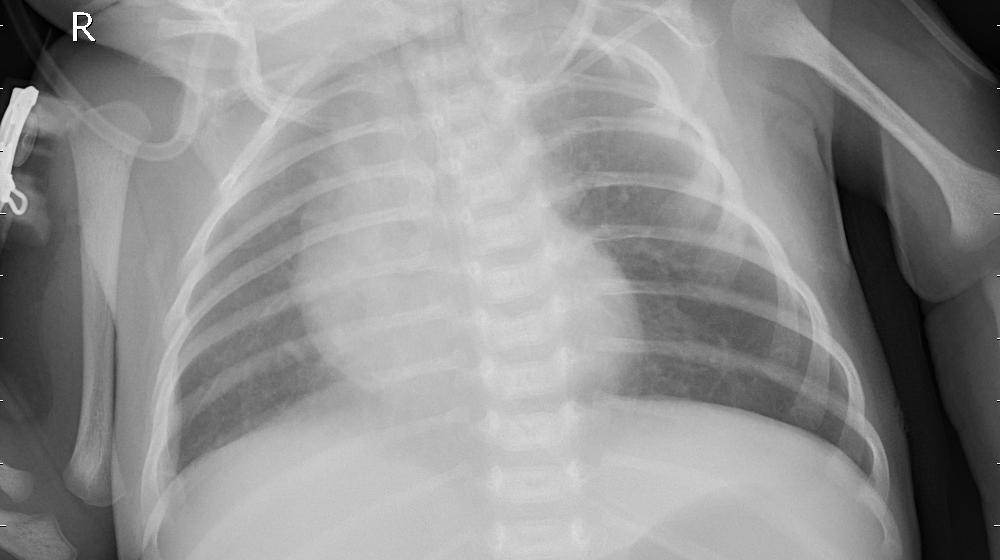
Diagnosis: PNEUMONIA